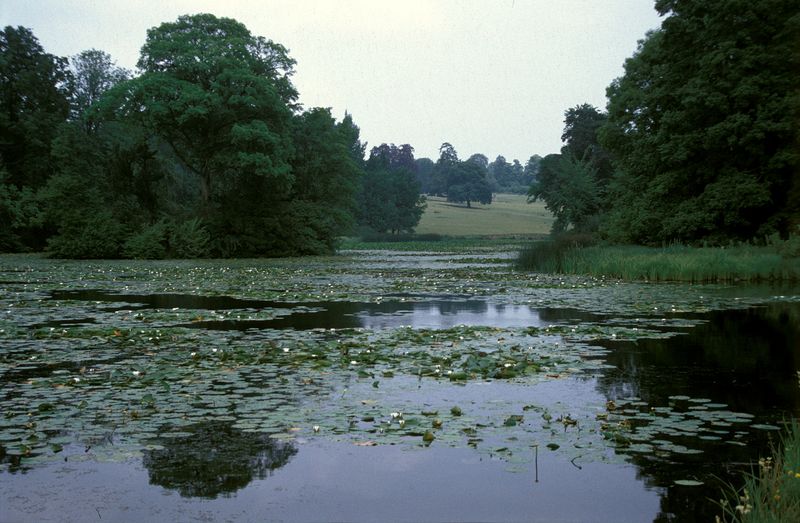
Titel: Blick über den Octagon Lake nach Westen
Künstler: Richard Woodward
Standort: Stowe, Buckinghamshire
Institution: Stowe Landscape Gardens
Schlagwörter: baum, blau, blätter, dunkel, himmel, schatten, wasser, weiß, baumstämme, bäume, fluss, grün, landschaft, see, teich, ufer, äste, blumen, grau, hell, schwarz, blick, blüten, gras, park, rasen, schloss, wiese, wolke, bild, ast, baumstamm, gräser, horizont, hügel, schilf, spiegelung, stamm, weite, zweige, busch, büsche, gewässer, wiesen, land, blatt, pflanze, pflanzen, england, wald, garten, deutschland, ruhe, acker, aue, idylle, stille, stämme, monet, spiegeln, tiefe, menschenleer, betrachter, waldrand, foto, fotografie, photographie, blühen, buch, münchen, bedeckt, zweig, wasserpflanzen, lichtung, photo, gewächse, landschaftsbild, üppig, farbfoto, seerosen, harmonisch, auen, spiegelungen, seerose, fotographie, englischer garten, englisch, architekten, photografie, kronen, schlosspark, parklandschaft, baume, gestaltet, seerosenteich, teichrosen, sachsen, lotus, gartenarchitekt, landschaftspark, fotograohie, wassergewächs, wasserplanzem, wasserrose, anlae